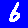
Digit: 6